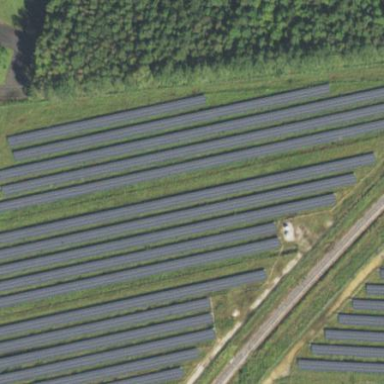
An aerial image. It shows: Solar power generator utilizing photovoltaic technology with solar photovoltaic panels.